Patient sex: M
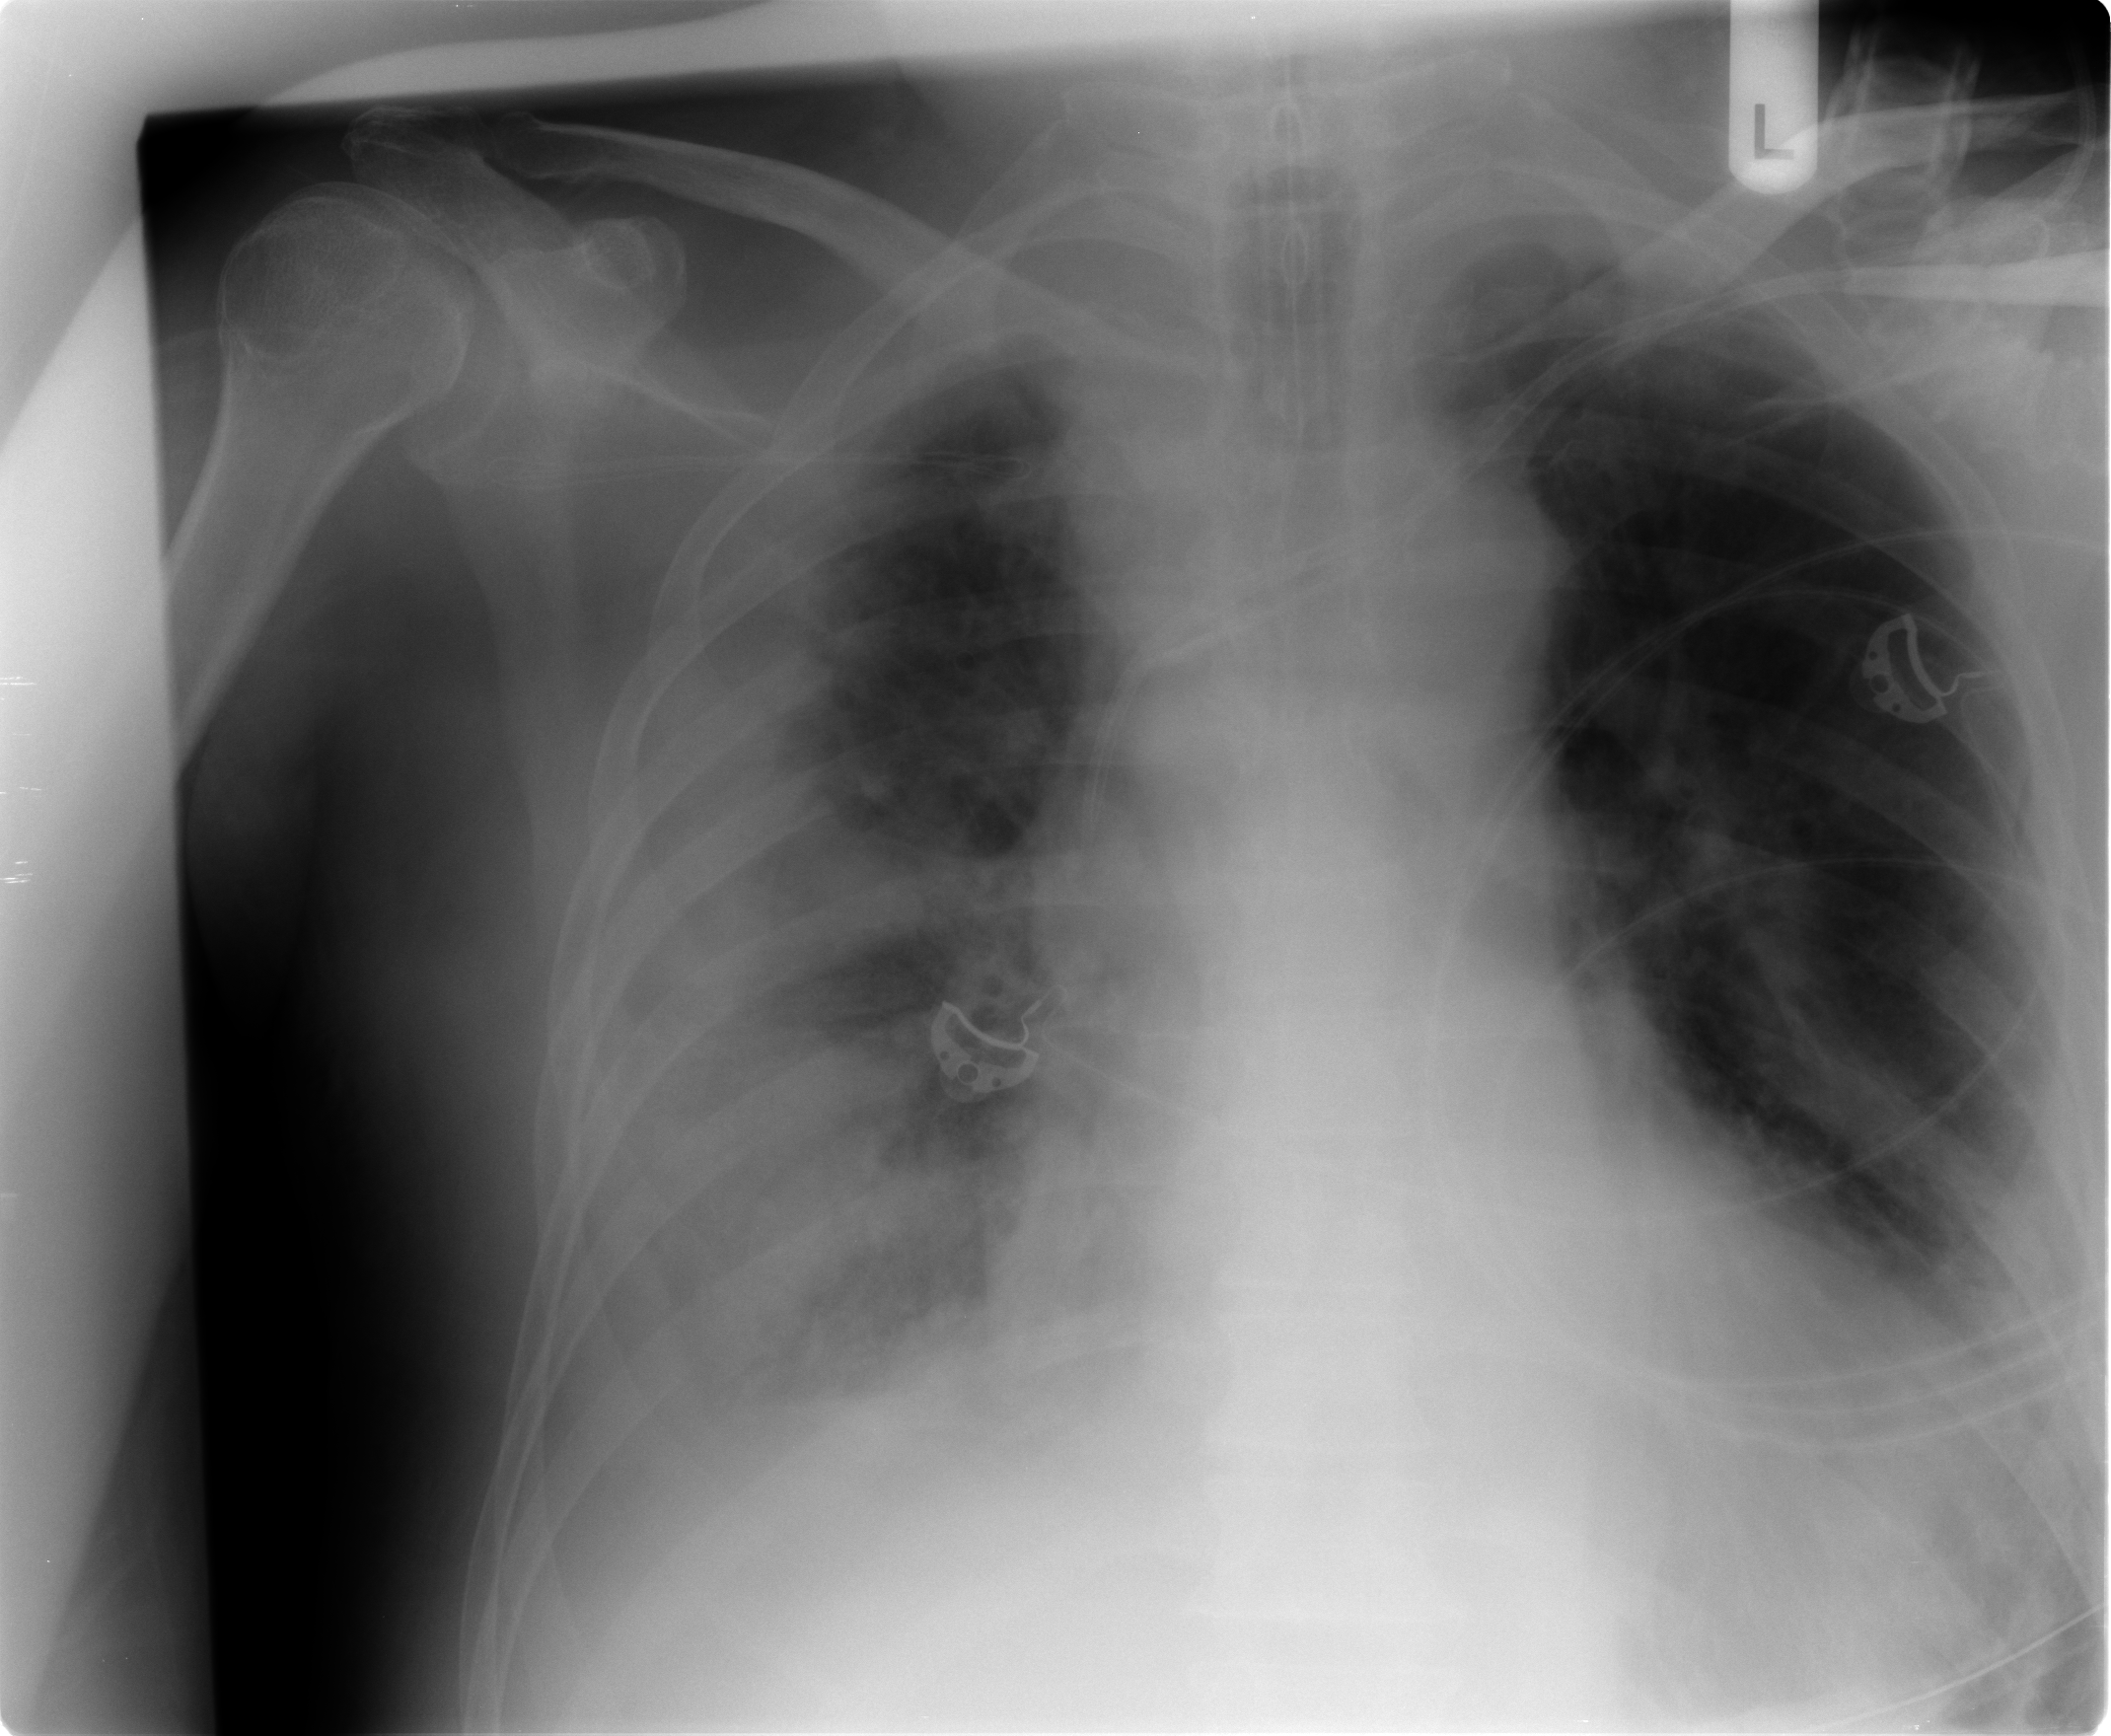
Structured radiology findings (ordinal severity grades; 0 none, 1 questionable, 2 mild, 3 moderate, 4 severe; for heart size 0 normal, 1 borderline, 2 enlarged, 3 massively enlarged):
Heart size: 0
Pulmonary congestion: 0
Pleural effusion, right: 3
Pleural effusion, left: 1
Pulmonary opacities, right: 3
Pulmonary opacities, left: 1
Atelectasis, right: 3
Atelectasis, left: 2